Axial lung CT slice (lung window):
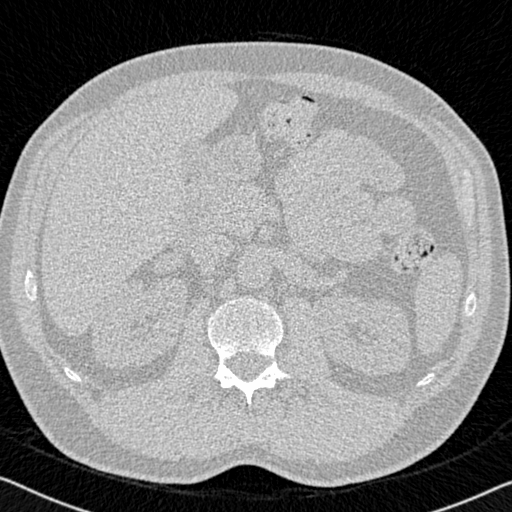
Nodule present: no